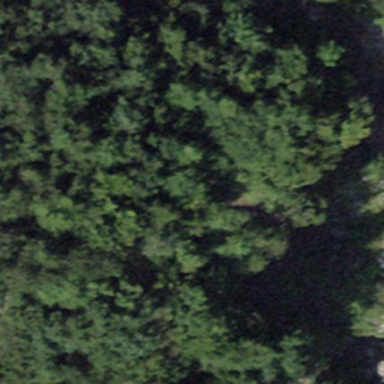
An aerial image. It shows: Forest area.